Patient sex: M
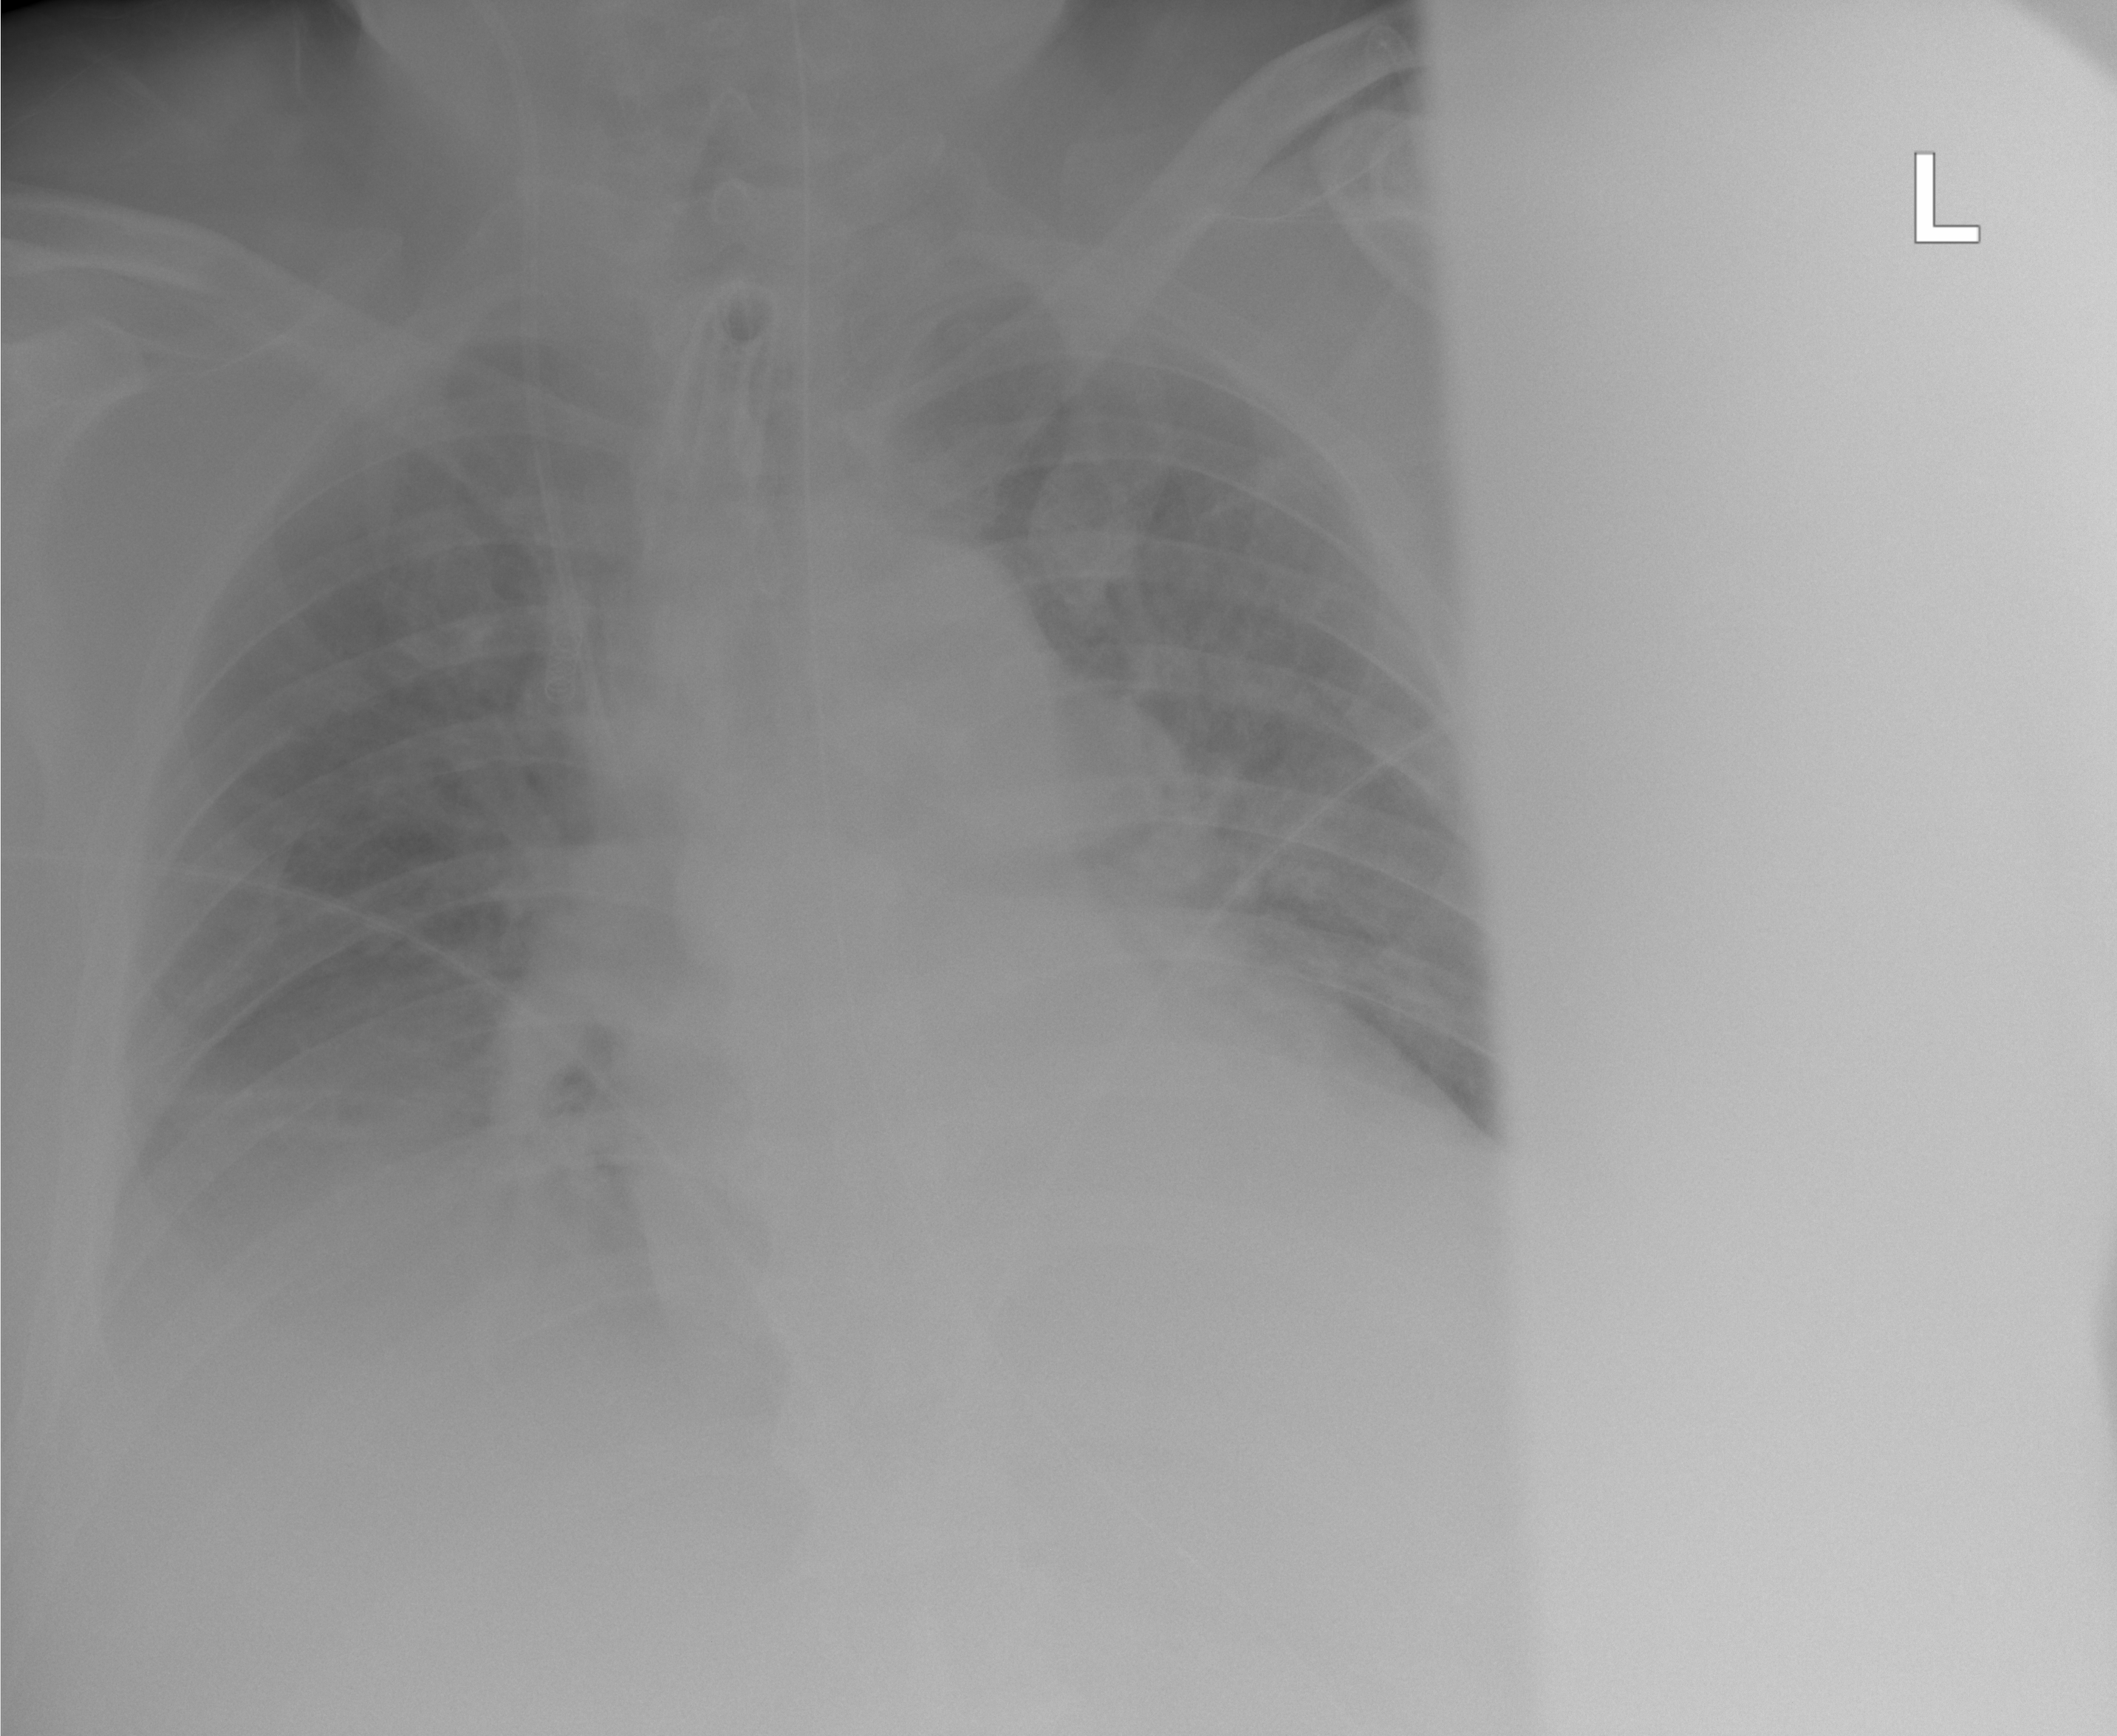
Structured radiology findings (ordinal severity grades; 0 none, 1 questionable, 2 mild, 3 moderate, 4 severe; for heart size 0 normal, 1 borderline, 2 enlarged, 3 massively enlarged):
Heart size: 1
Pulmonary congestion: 2
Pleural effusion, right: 2
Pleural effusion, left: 0
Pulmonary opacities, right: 0
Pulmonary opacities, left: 2
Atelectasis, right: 2
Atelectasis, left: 0